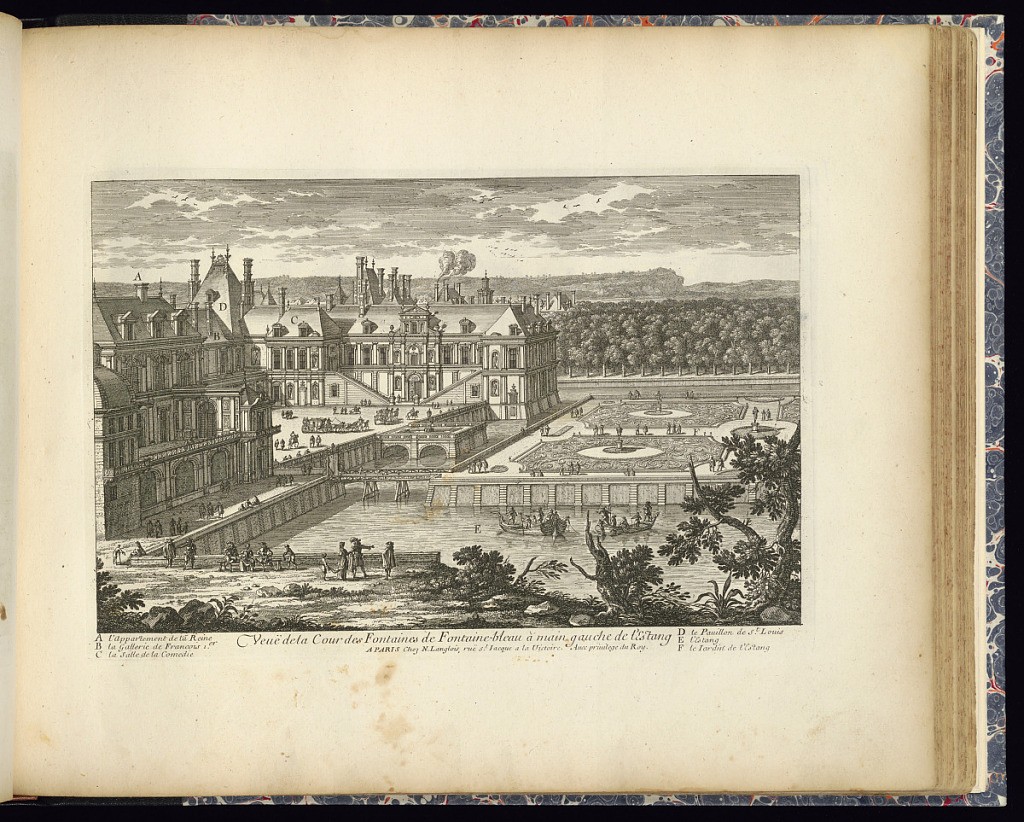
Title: Veuë de la Cour des Fontaines de Fontaine-bleau à main gauche de l’Estang
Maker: Gabriel Perelle, French, 1604–1677
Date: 1661–1703
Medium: Etching on laid paper
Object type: Print
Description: Bird's eye view of the Palace of Fontainebleau from the side with its courtyard, canal, and parterre planting with statues on plinths. Trees in the background. Boats in the water. Figures, horse-drawn carriages in the courtyard and in the garden. Trees and figures in the foreground. Details are lettered with a legend below. The plate is titled.